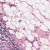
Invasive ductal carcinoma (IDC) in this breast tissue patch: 0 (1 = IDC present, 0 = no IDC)